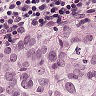
Metastatic tissue present: yes